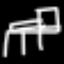
Label: bed